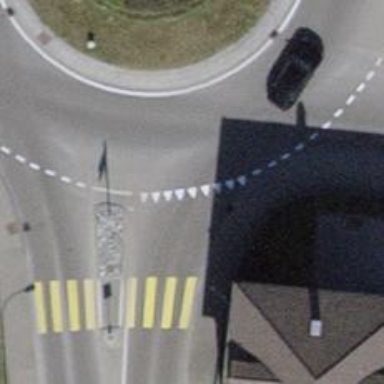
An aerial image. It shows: Road with "give way" sign.